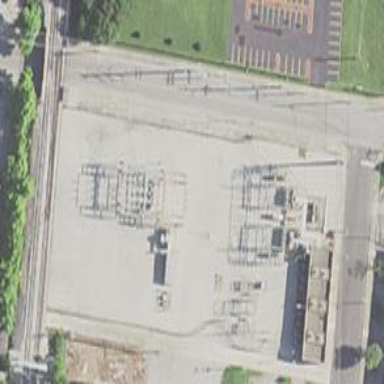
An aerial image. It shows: Outdoor power substation.